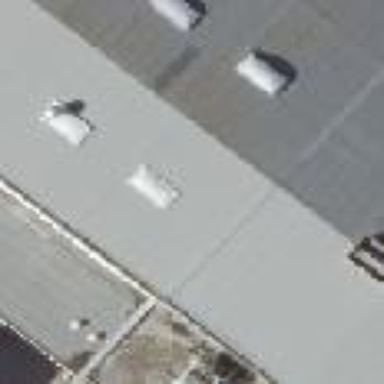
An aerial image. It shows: Industrial building.